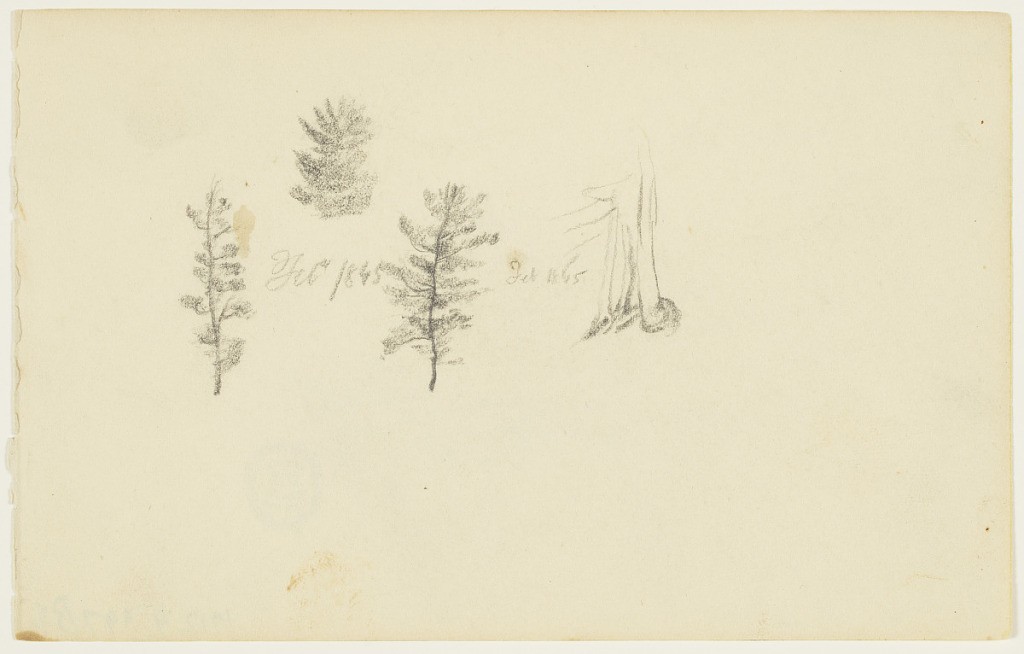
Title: Three Evergreens, Catskill, New York
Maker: Frederic Edwin Church, American, 1826–1900
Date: February 1845
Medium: Graphite on white wove paper
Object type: drawing
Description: Botanical sketches showing three views of evergreen trees, with the unfinished base of a tree branch at right. At left, the darkly-rendered top of a conifer tree is shown above two fully formed evergreens.